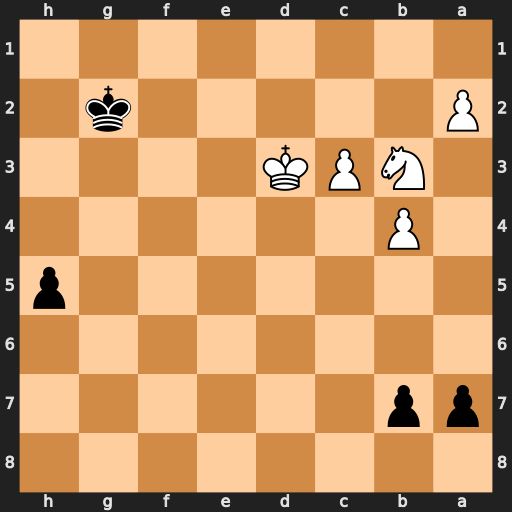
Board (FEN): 8/pp6/8/7p/1P6/1NPK4/P5k1/8
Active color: b
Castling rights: -
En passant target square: -
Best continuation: h4 Nc5 h3